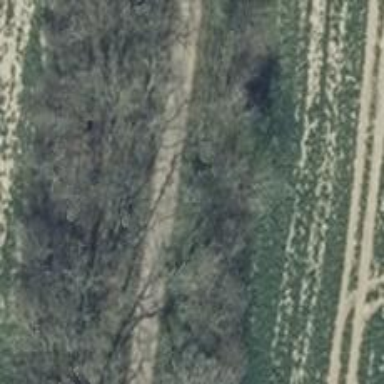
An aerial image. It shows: Row of deciduous broadleaved trees.